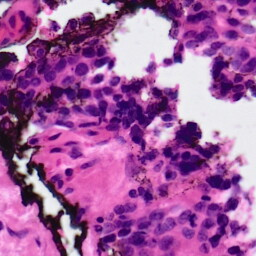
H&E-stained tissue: Ovarian